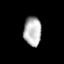
Tissue: lung
Cell type: Epithelial cells
Senescence score: 0.5569
Nuclear area (px): 503
Mean DAPI intensity: 182.879